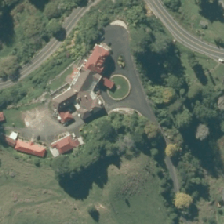
Land cover: urban_build_up